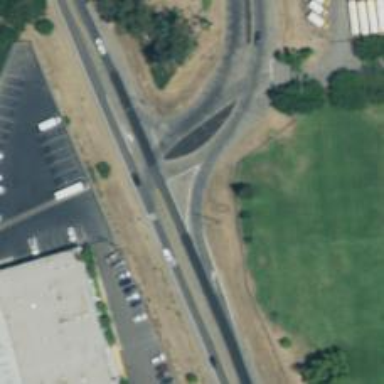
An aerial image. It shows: Trunk link highway with asphalt surface.